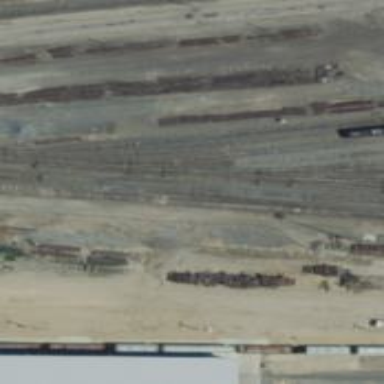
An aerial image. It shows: Railway yard in service.